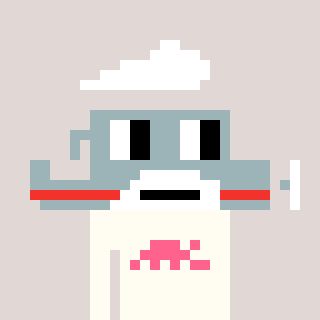
a pixel art character with square dark gray glasses, a plane-shaped head and a grayscale-colored body on a warm background